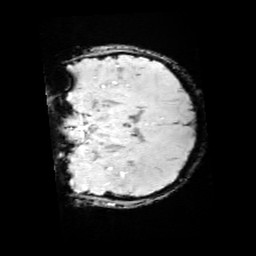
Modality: SWI
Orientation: coronal
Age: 9
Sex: female
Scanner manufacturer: siemens
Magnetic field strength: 3 T
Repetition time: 0.027 s
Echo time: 0.02 s